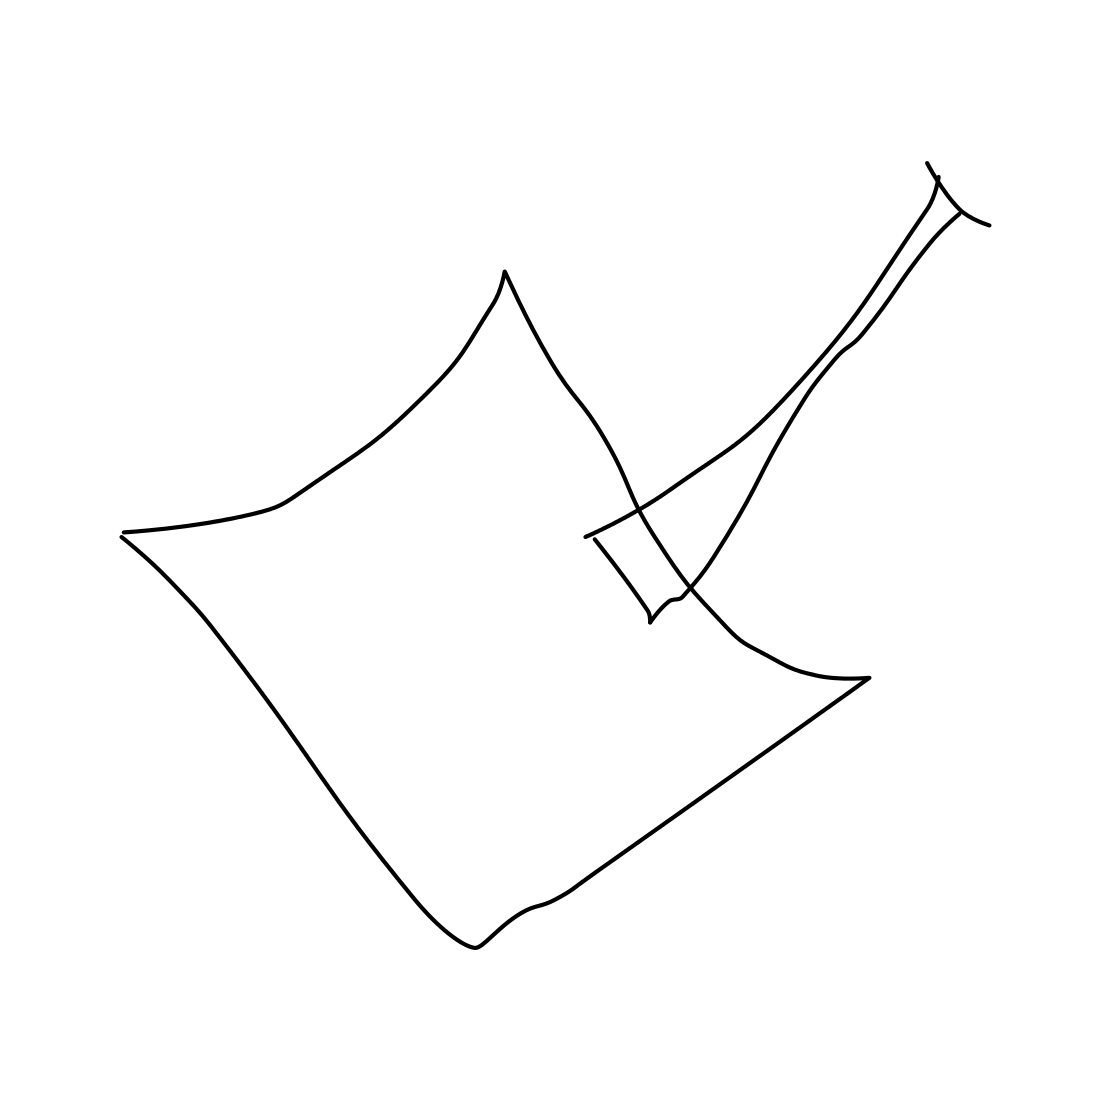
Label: shovel